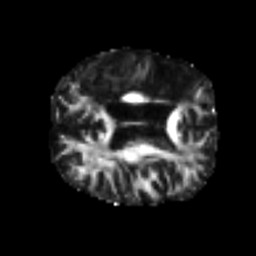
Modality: FA
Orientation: axial
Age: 49
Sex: male
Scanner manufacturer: siemens
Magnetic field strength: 3 T
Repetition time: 4.987 s
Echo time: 0.0792 s